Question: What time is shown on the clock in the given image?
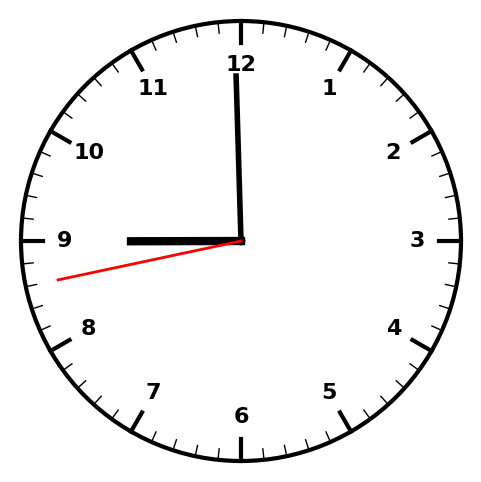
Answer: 08:59:43